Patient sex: M
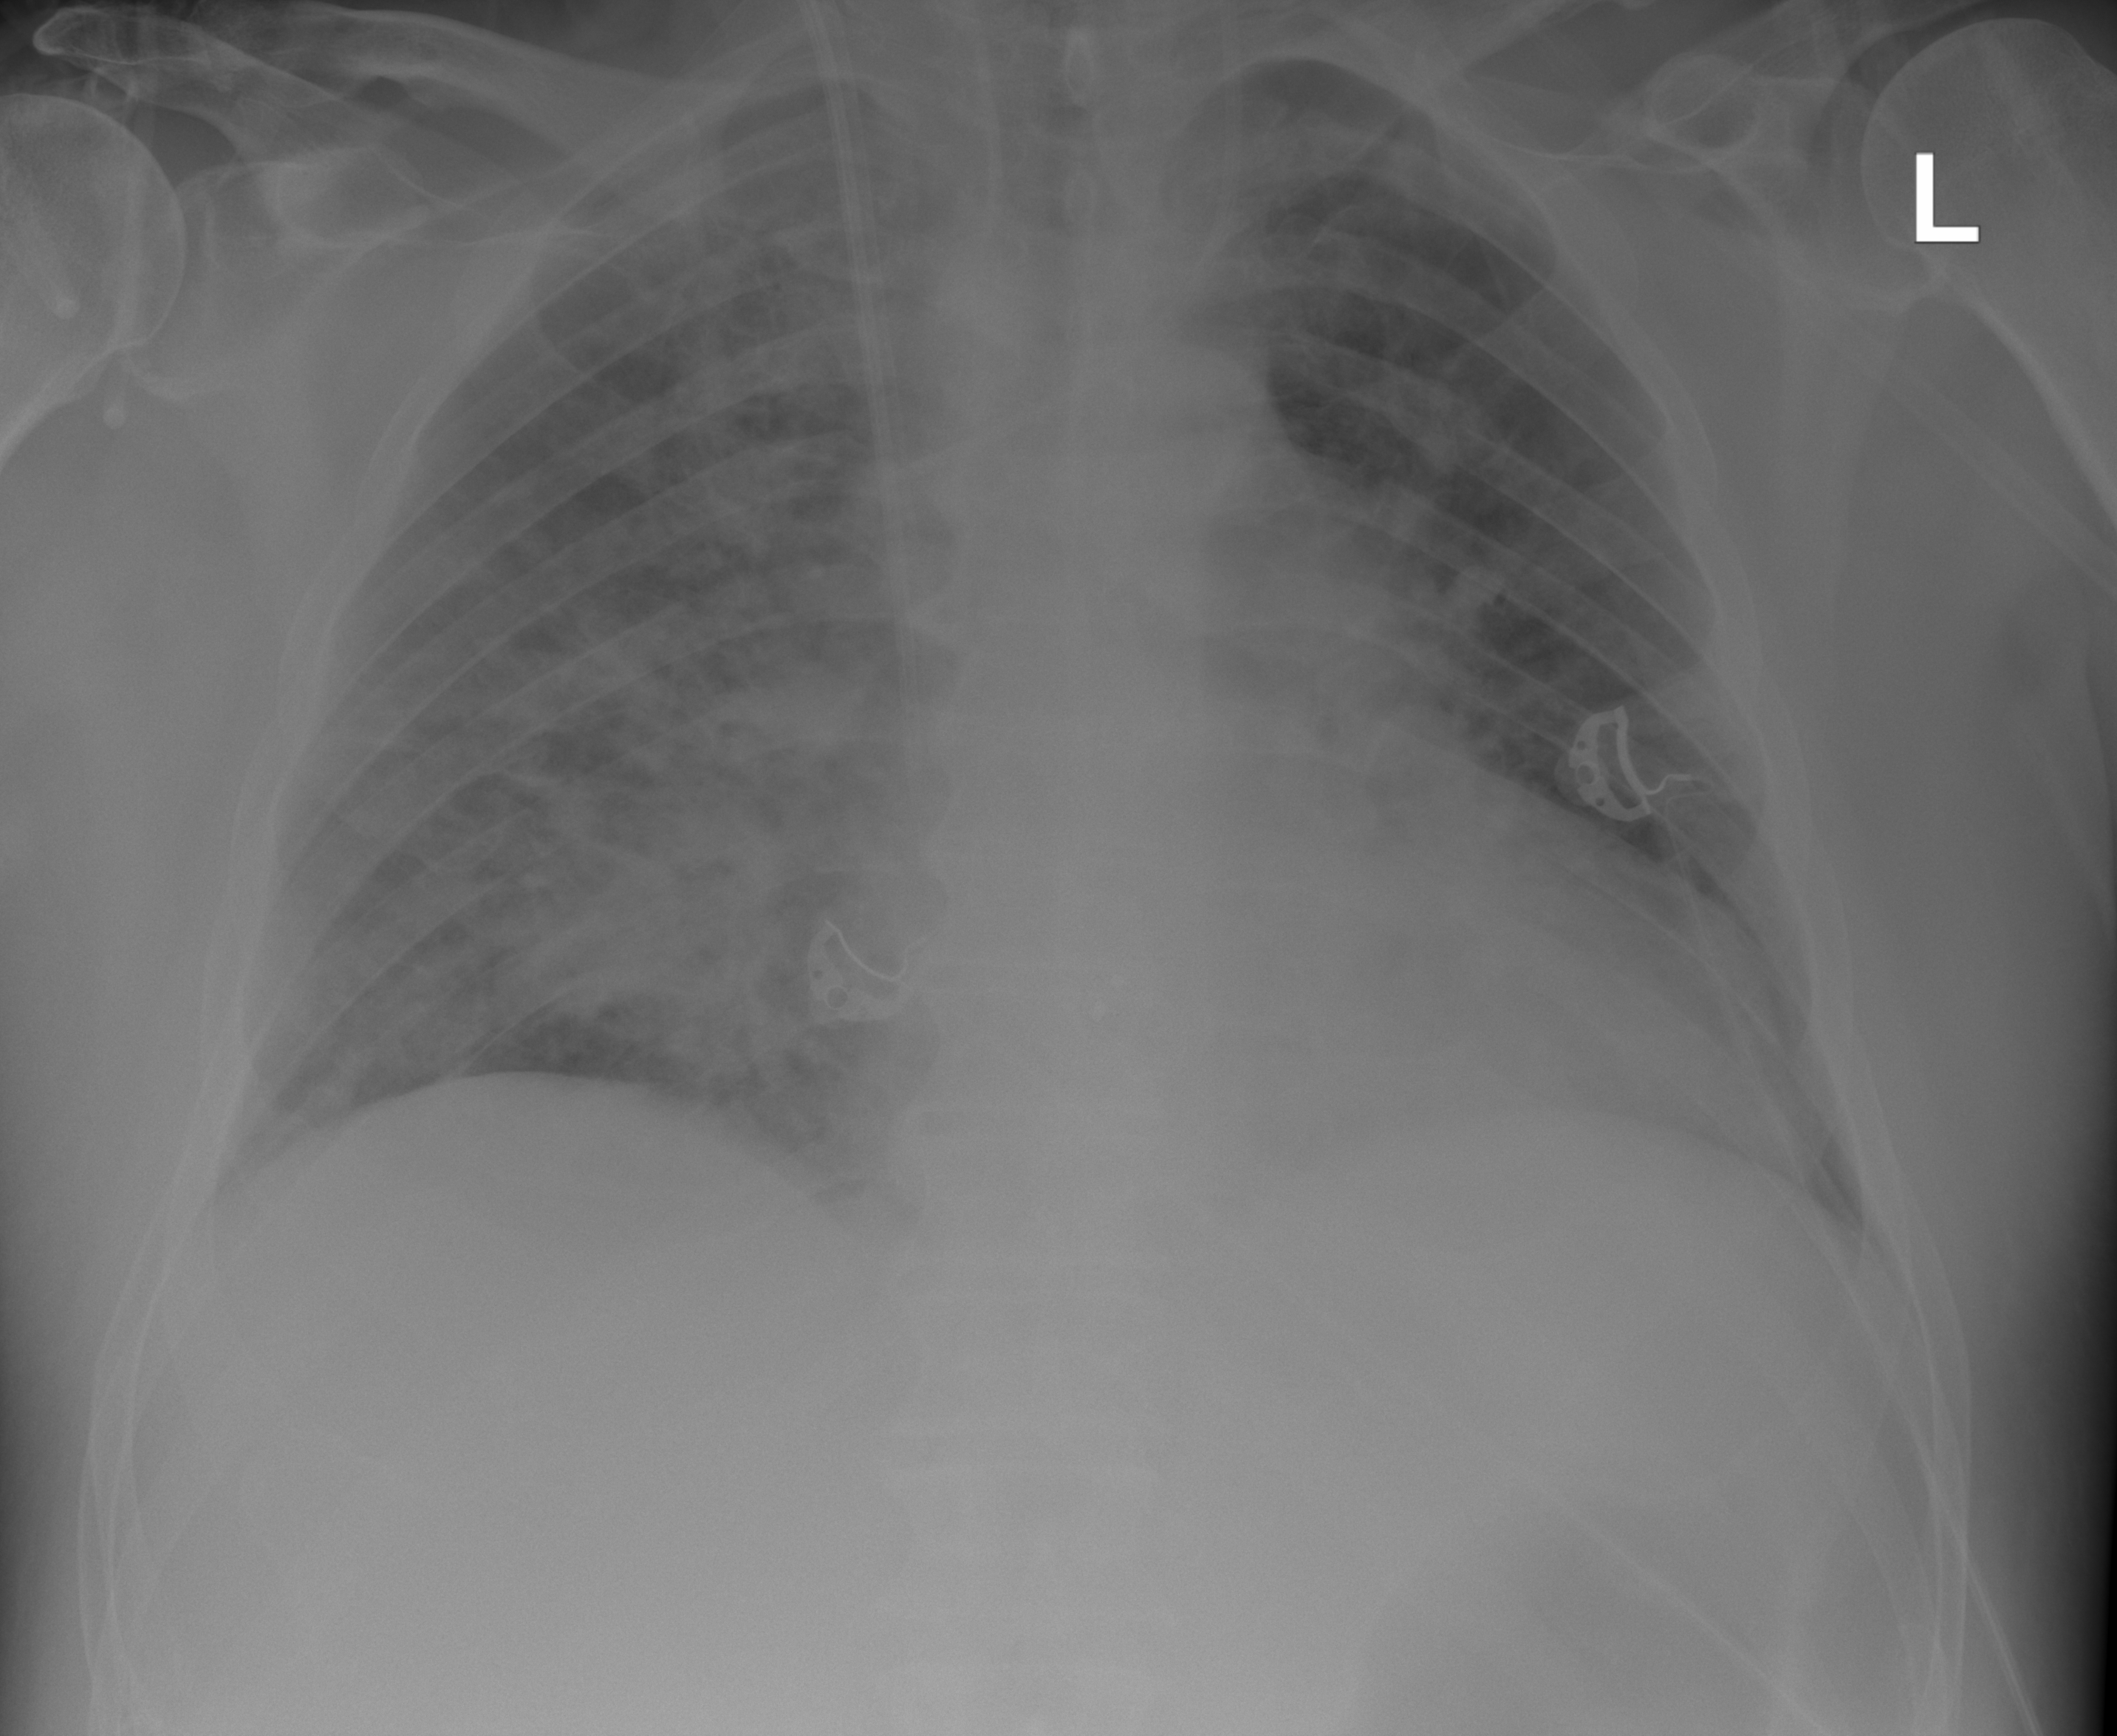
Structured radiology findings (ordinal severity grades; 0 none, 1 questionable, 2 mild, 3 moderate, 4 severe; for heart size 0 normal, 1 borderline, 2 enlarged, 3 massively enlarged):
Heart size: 0
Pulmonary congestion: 0
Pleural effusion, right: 0
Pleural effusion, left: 0
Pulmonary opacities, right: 3
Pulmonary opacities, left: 0
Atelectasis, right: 2
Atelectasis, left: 0